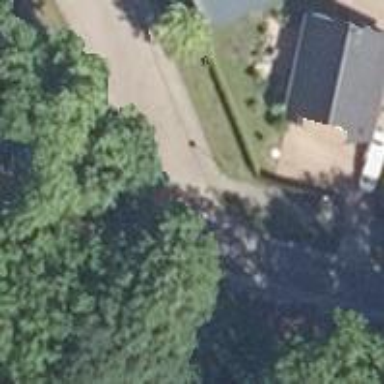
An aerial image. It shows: Smooth asphalt road in residential area.